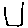
Label: square